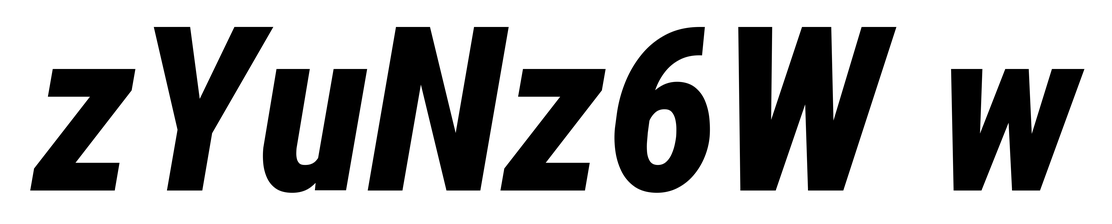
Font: Roboto-Italic_Condensed_ExtraBold_Italic